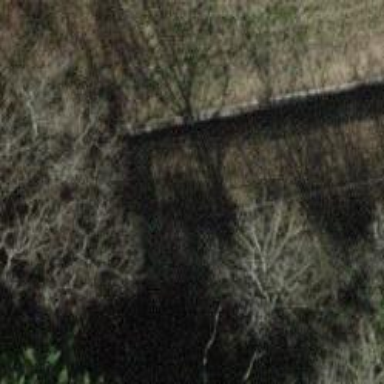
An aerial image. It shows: Fence.